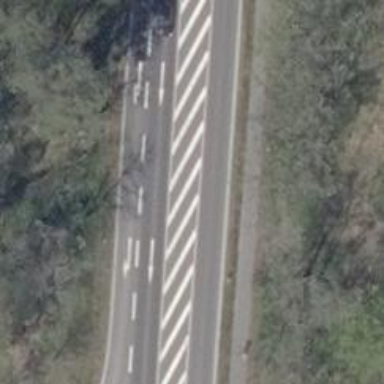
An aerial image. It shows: Primary road with asphalt surface.